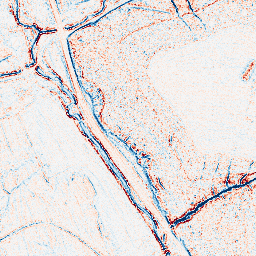
Category: edge_preserving
Decomposition family: bilateral
Decomposition parameters: d: 5
sigma_color: 50
sigma_space: 75
Upsampling method: sinc_hamming
Upsampling parameters: scale: 8
kernel_size: 16
Upsampling scale: 8